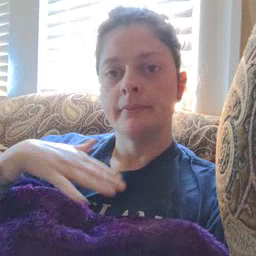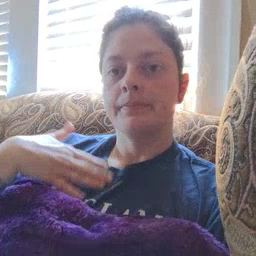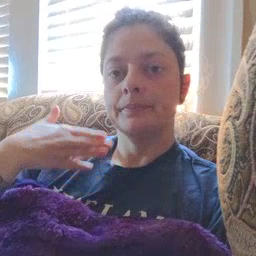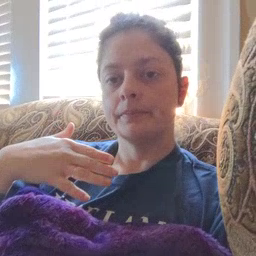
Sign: happy